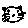
Label: cat